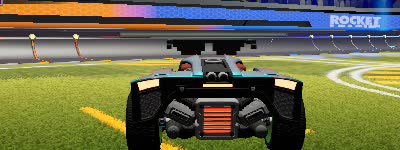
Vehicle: breakout